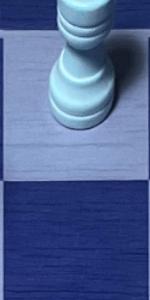
Label: Empty